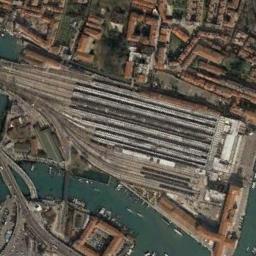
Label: railway_station